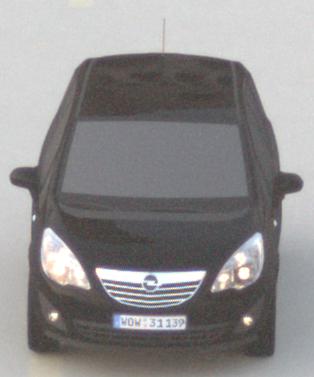
Make: Opel
Model: Meriva 1.4
Detailed model: Meriva (B)
Model produced from: 2010/05
Model produced until: 2013/11
Doors: 5
Color: black
Road condition: dry road
Daytime: dawn
Contrast: low contrast